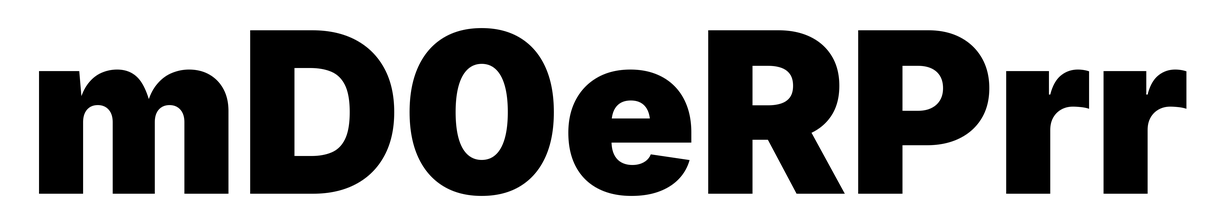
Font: Inter_Black